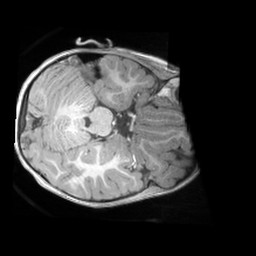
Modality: T1w
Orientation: axial
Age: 5
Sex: female
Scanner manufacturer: siemens
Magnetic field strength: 3 T
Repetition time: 2.53 s
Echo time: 0.00164 s